Question: I am using chartSeries and the Y axis is getting cut off. I'd like the price on the right to extend to 2 decimal places. It seems to be an issue of margins or font size, but after doing some searching around, I can't find anywhere to adjust these options. I say margins since there seems to be plenty of space on the left hand side of the chart.
Any ideas? Thanks.

Here is reproducible code for the above chart:
'''
require (zoo)
require(quantmod)
data <- structure(list(Date = structure(list(sec = c(0, 0, 0, 0, 0, 0
), min = 0:5, hour = c(15L, 15L, 15L, 15L, 15L, 15L), mday = c(3L,
3L, 3L, 3L, 3L, 3L), mon = c(0L, 0L, 0L, 0L, 0L, 0L), year = c(114L,
114L, 114L, 114L, 114L, 114L), wday = c(5L, 5L, 5L, 5L, 5L, 5L
), yday = c(2L, 2L, 2L, 2L, 2L, 2L), isdst = c(0L, 0L, 0L, 0L,
0L, 0L)), .Names = c("sec", "min", "hour", "mday", "mon", "year",
"wday", "yday", "isdst"), class = c("POSIXlt", "POSIXt")), Open = c(544.95,
544.8, 544.84, 544.8, 544.75, 544.78), High = c(545.1, 544.89,
544.9, 544.8, 544.8, 545.03), Low = c(544.8, 544.77, 544.79,
544.6, 544.66, 544.76), Close = c(544.86, 544.79, 544.8, 544.69,
544.75, 545.01)), .Names = c("Date", "Open", "High", "Low", "Close"
), row.names = 330:335, class = "data.frame")
data$Date <- as.POSIXct(strptime(data$Date, format = "%Y-%m-%d %H:%M:%S"))
data <- read.zoo(data, FUN=as.POSIXct)
chartSeries(data, type = "bars", theme = chartTheme("white") )
'''
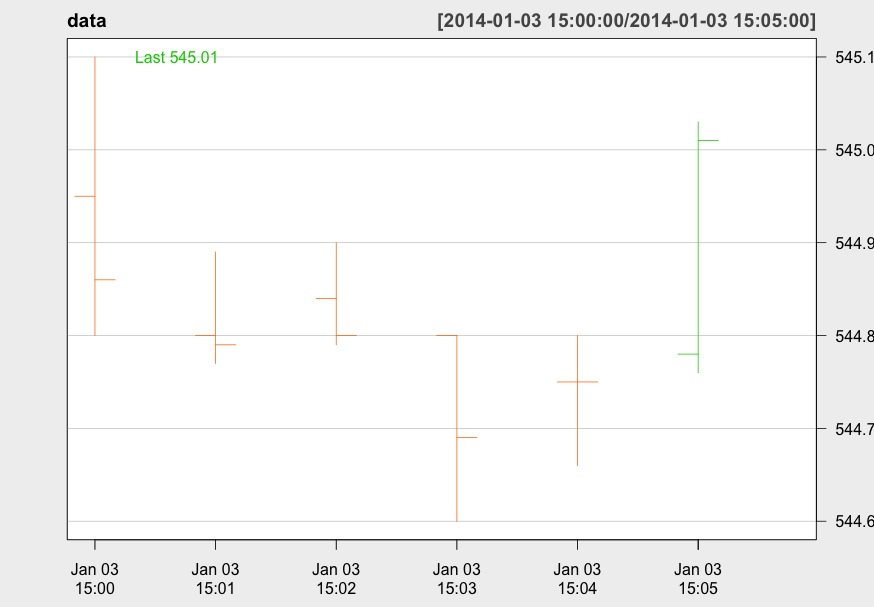
Answer: I don't think there is a way to do what you want without modifying the source code. This is one way to achieve what you want:
Modify the chartSeries code from within the quantmod namespace. The code area you need to modify is in a function called 'chartSeries.chob'
'''
fixInNamespace(x = "chartSeries.chob", pos = as.environment("package:quantmod"))
'''
Inside the function edit lines 7-8, 19, and line 117.
Specifically:
--
lines 7-8: Modify the 4th element of each vector in the list. This controls the margin width for the right margin ( the first element changes the bottom margin width, the second element the left, the third the top margin). You could use 4 instead of 3, like so:
'''
par.list <- list(list(mar = c(0, 3.5, 2, 4)), list(mar = c(0,
3.5, 0, 4)), list(mar = c(3.5, 3.5, 0, 4)))
'''
--
line 19:
change the 4th element to say 4 to pull in the left margin, e.g.:
'''
else par(mar = c(3.5, 3.5, 2, 4))
'''
The code on line 19 is necessary when you're just doing a price plot without any additional TAs plotted below, (such as volume, RSI, etc)
--
Now, line 117 says 'axis(4)'.
Change it to say:
'''
axis(side = 4, at = axTicks(2), labels = sprintf("%.2f", axTicks(2)))
'''
Comments:
- the argument side can be 1, 2, 3, 4 which edits where the axis tick labels go. If you try side = 2, it'll put the numbers on the left margin instead of the right (lining up with any TA tick labels on the left side).
- The 'at' argument lets you specify where your tick labels will go. 'axTicks(2)' is the default spacing set by R for the given data set you have -- if you want to change these values you can, do any set of numbers that are within the y range of your plot (e.g. you could try 'at = c(544.345, 545.05)' and you will see just two tick labels when your plot prints).- The 'labels' argument is a character vector (same lenght as the at vector) which lets you chose whatever you want to be printed at the locations specified by your at argument. I've tried to give you a helpful label: 'labels = sprintf("%.2f", axTicks(2))'. This gives the tick labels to two decimal places (you could change this to say 4 decimal places for a major currency pair like EURUSD etc).
Save these changes. You can check that the changes were permanently made for the current R session by just typing 'quantmod:::chartSeries.chob' (you should see your code modifications - if you don't, something is wrong).
Now, rerun your chartSeries function in the way you normally would:
'''
chartSeries(data, type = "bars", theme = chartTheme("white") )
'''

EDIT:
From:
<URL>
If you want to automate changes to the chartSeries.chob function (without using the edit window) you could do the following:
Edit the 'chartSeries.chob' function making whatever changes you want, in a modified version. i.e.
'''
chartSeries.chob2 <- function (x)
{
old.par <- par(c("pty", "mar", "xpd", "bg", "xaxs", "las",
"col.axis", "fg"))
on.exit(par(old.par))
LAYOUT <- ifelse(is.null(x@layout), FALSE, TRUE)
....[add whatever changes]
}
'''
Then run these lines:
'''
environment(chartSeries.chob2) <- environment(get("chartSeries.chob", envir = asNamespace("quantmod")))
assignInNamespace(x = "chartSeries.chob", value = chartSeries.chob2, ns = "quantmod")
'''
Your chartSeries plots should run with your modifications now (in your current R session).
EDIT 2:
Another way of achieving what you want, without editing the quantmod source code, can be achieved by using 'chart_Series(.)' and following the ideas in this answer
<URL>